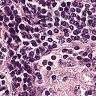
Metastatic tissue present: no